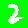
Digit: 2